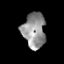
Tissue: prostate
Cell type: T cells
Senescence score: 0.3442
Nuclear area (px): 784
Mean DAPI intensity: 147.821